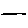
Label: line